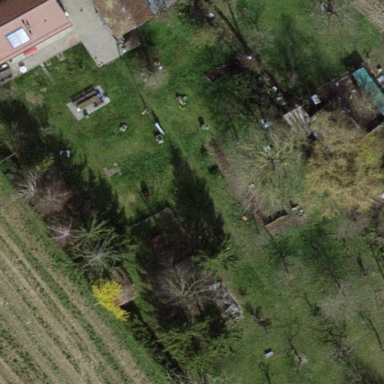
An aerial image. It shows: Garden enclosed by fence.